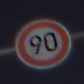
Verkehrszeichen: Geschwindigkeit90
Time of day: Midday
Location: Outdoor (Nature)
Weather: Clear
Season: NotSpecified
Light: Natural